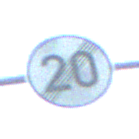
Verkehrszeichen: EndeGeschwindigkeit20
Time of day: SunriseSunset
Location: Outdoor (RoadRail)
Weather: Clear
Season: NotSpecified
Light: Natural